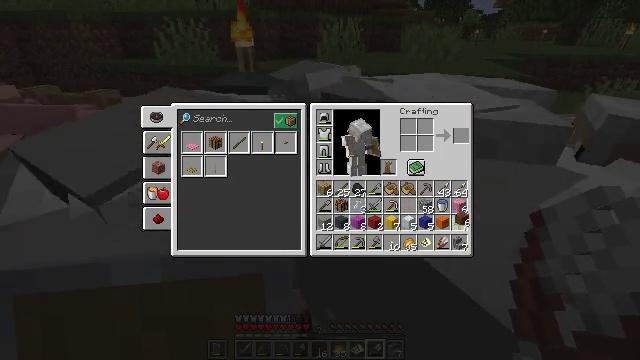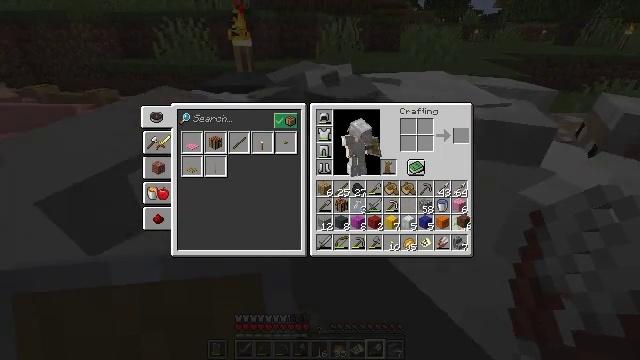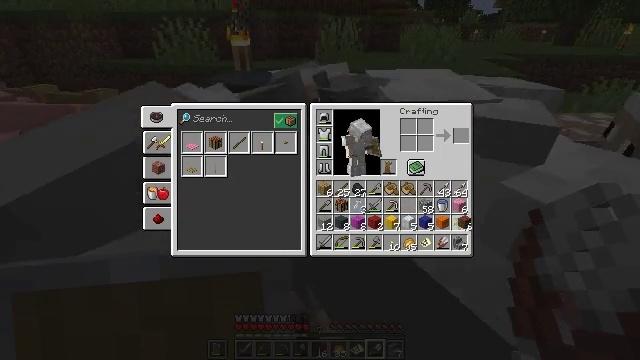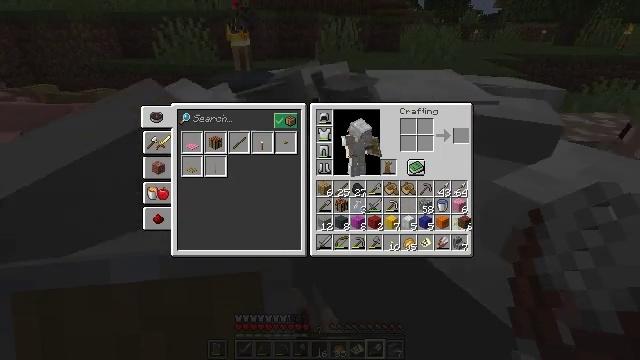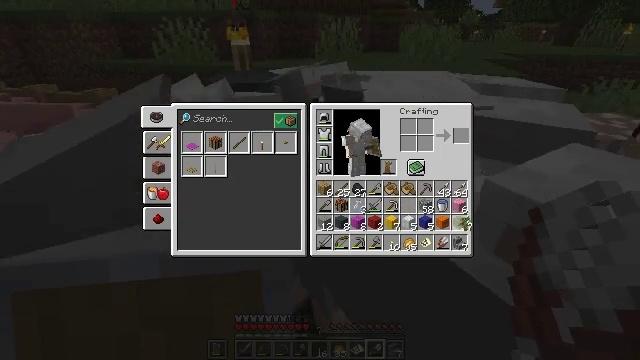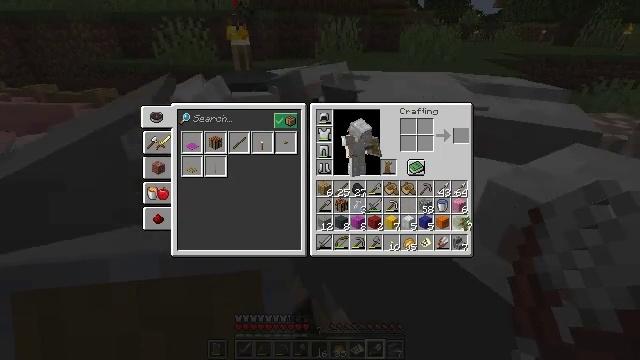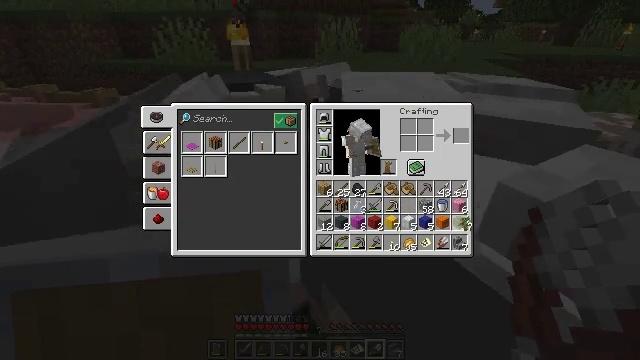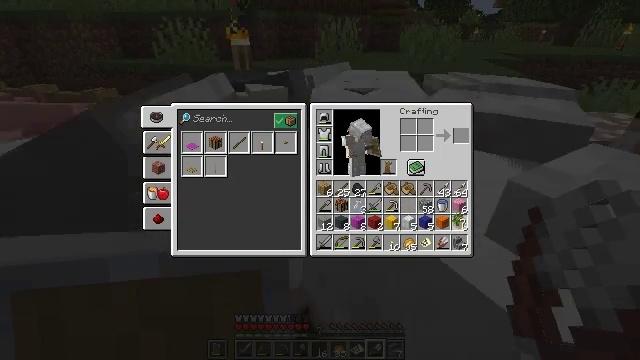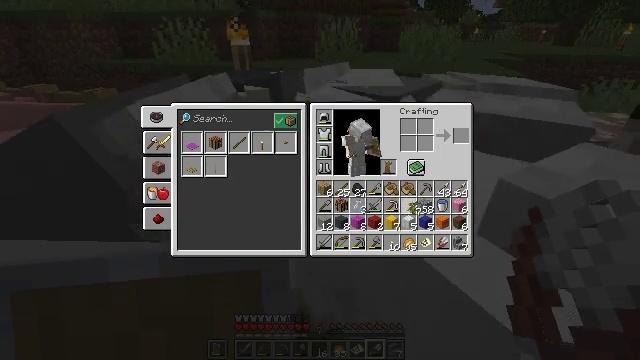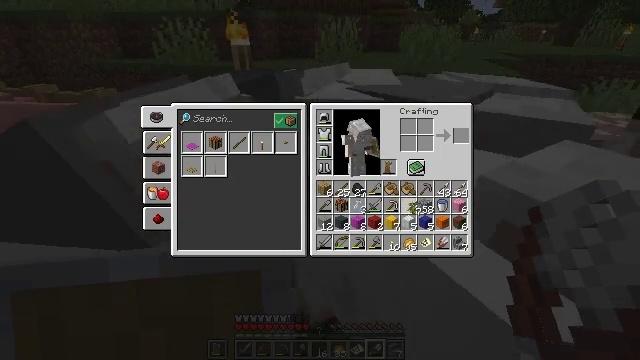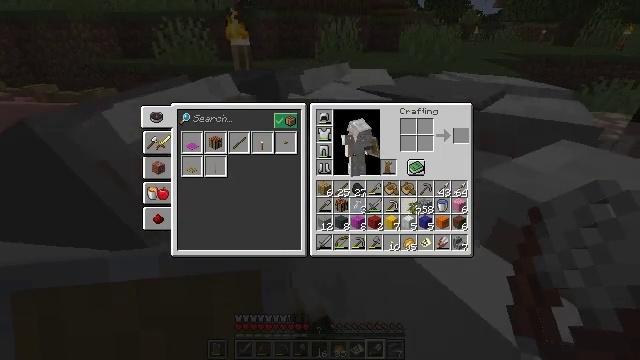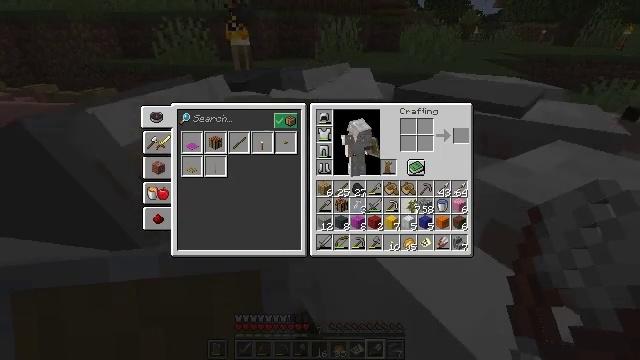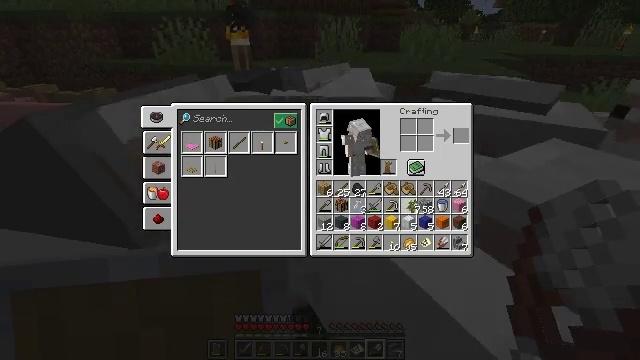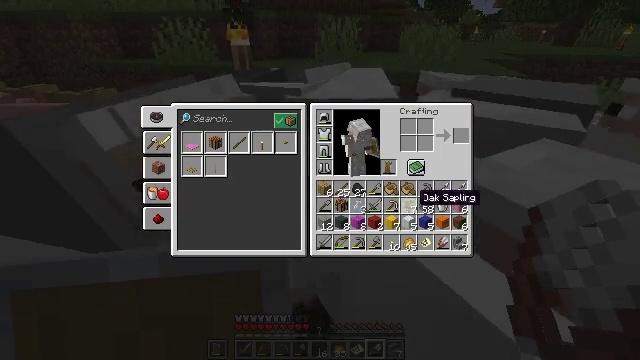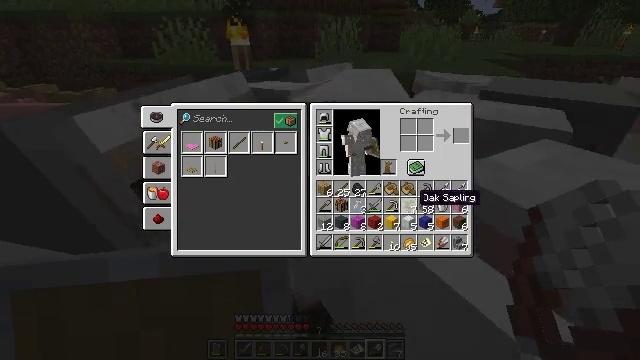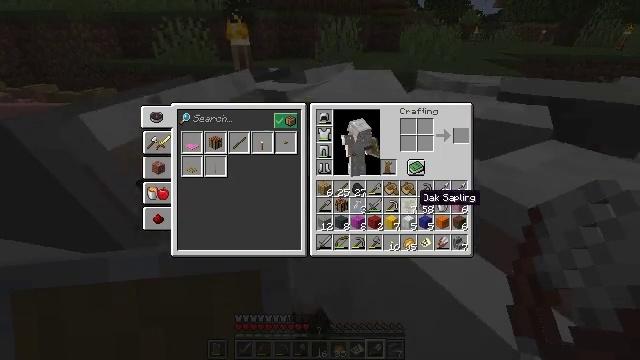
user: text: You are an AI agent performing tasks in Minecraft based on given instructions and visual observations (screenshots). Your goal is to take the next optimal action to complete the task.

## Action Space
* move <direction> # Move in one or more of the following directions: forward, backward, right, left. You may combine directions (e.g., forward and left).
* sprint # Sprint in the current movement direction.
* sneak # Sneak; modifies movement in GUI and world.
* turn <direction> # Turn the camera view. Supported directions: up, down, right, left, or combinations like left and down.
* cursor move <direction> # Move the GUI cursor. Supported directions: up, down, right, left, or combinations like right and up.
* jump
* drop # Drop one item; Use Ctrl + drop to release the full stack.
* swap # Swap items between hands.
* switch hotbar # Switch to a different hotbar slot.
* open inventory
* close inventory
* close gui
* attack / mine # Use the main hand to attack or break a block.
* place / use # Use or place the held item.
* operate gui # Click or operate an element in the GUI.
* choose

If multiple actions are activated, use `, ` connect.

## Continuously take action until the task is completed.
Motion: motion action
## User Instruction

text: Create the blue banner using the crafting table.
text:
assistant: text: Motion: no_op
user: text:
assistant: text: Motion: no_op
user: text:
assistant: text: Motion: attack / mine
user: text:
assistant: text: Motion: no_op
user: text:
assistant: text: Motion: no_op
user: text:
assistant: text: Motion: no_op
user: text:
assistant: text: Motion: turn left
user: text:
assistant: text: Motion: turn left and up
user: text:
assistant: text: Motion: no_op
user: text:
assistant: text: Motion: no_op
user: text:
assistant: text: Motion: no_op
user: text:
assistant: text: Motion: attack / mine
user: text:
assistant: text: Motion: no_op
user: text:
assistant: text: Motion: no_op
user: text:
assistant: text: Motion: no_op
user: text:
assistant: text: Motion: no_op
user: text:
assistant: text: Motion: no_op
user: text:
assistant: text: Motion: no_op
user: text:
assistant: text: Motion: no_op
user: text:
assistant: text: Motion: no_op
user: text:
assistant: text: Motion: turn right
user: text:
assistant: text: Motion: turn right
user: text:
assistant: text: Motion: move forward, turn right and up
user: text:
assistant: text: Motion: move forward, turn right and up
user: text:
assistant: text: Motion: move forward, turn right and down
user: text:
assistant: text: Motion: move forward, sprint
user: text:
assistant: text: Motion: move forward, sprint
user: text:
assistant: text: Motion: move forward, sprint, turn right
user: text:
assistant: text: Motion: move forward, turn down
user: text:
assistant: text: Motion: move forward, turn left and down